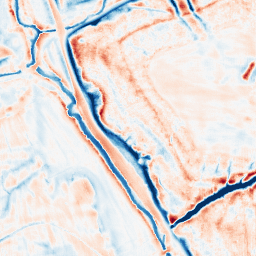
Category: edge_preserving
Decomposition family: bilateral
Decomposition parameters: d: 21
sigma_color: 100
sigma_space: 25
Upsampling method: fft_zeropad
Upsampling parameters: scale: 2
Upsampling scale: 2